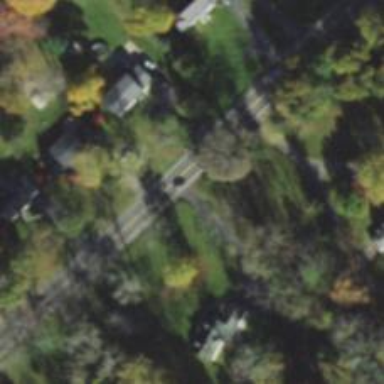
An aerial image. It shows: Driveway.